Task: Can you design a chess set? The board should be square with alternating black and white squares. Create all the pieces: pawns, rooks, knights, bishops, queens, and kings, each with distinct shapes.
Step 3498:
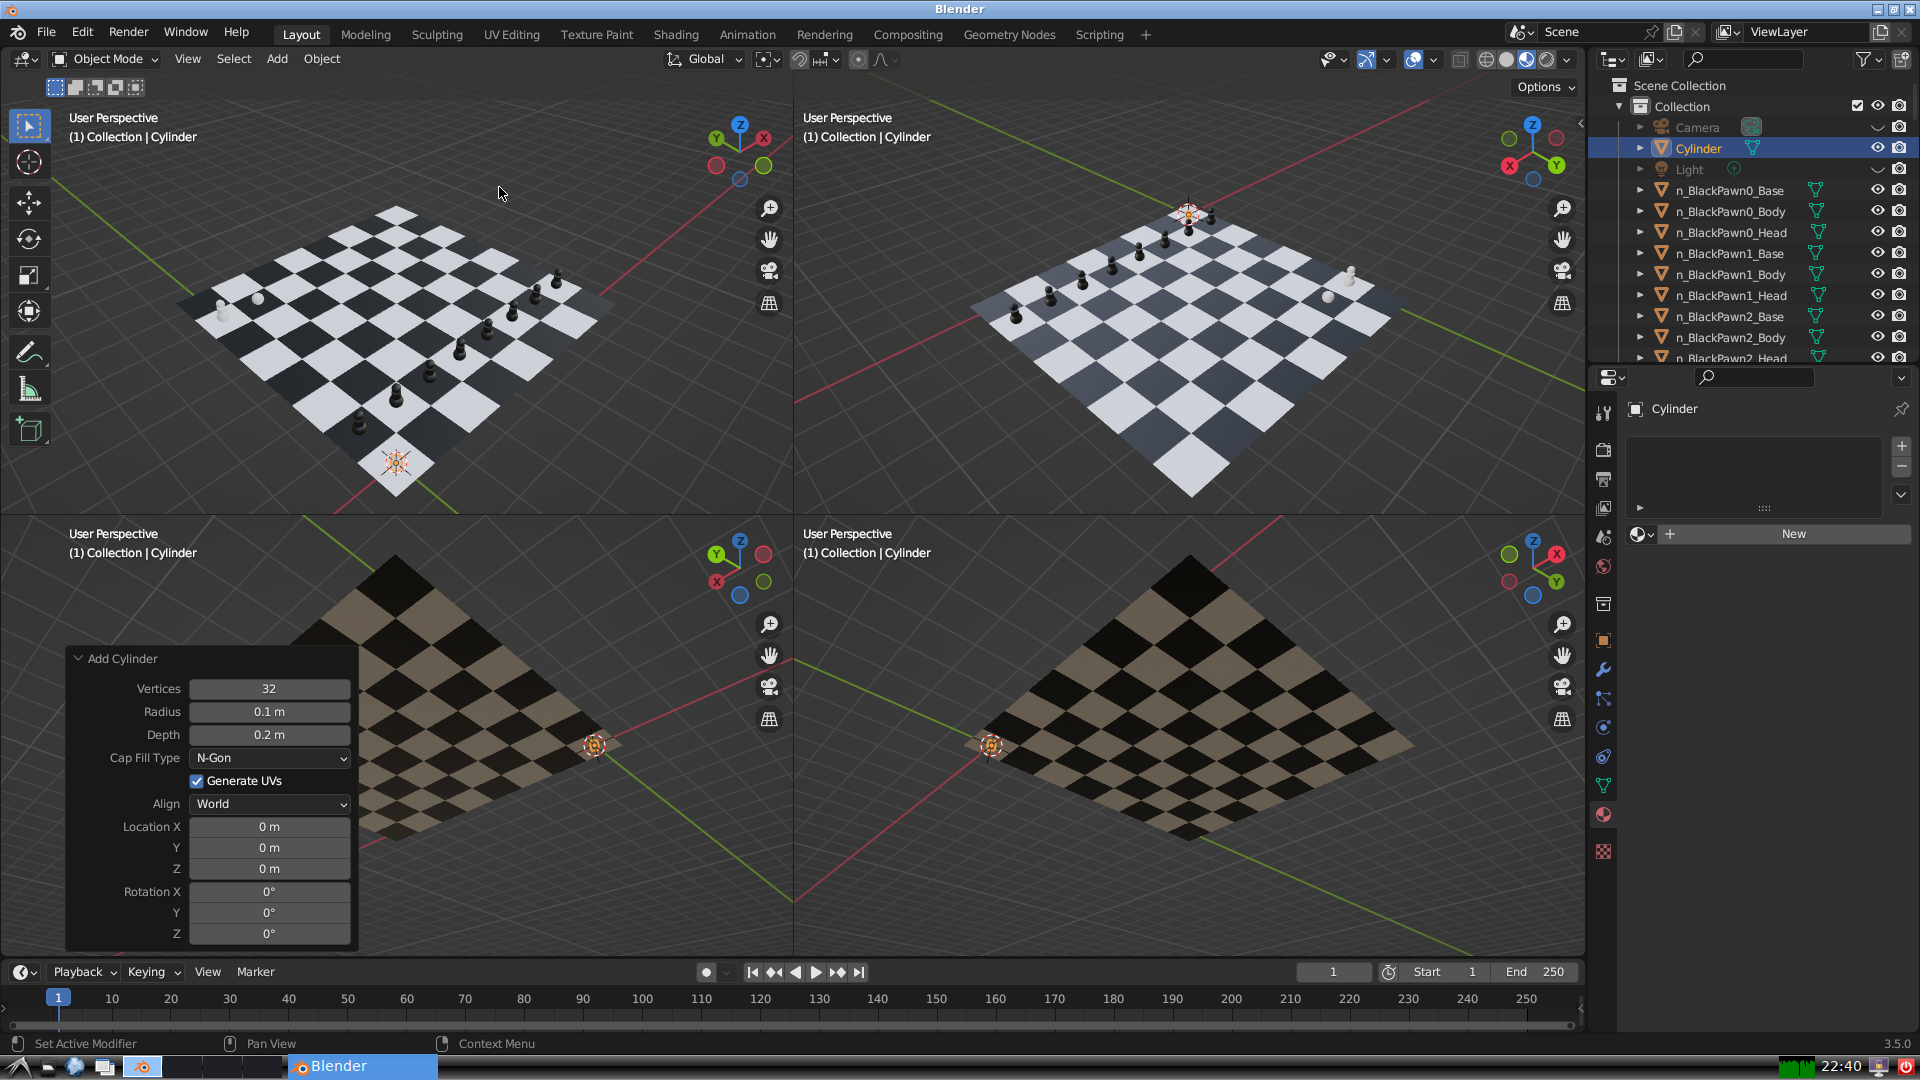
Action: {"mouse_move": [270, 708]}